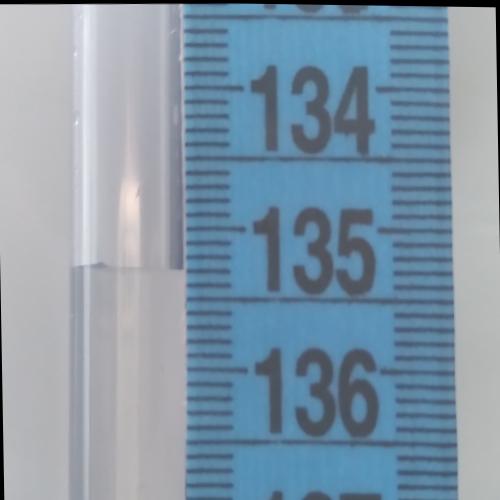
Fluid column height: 135.3 cm